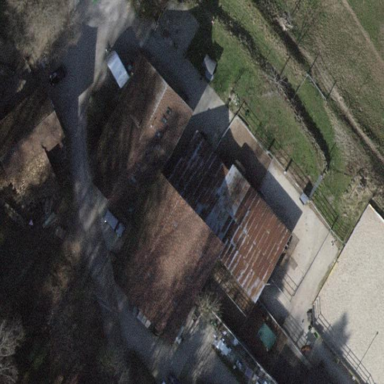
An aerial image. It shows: Farmyard area.